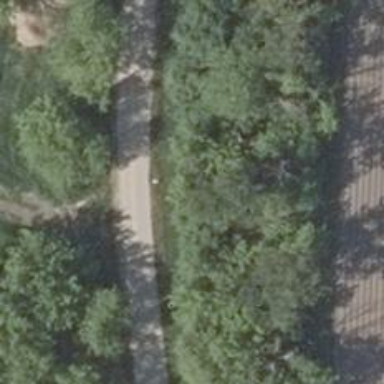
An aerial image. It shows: Row of deciduous broadleaved trees.